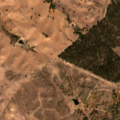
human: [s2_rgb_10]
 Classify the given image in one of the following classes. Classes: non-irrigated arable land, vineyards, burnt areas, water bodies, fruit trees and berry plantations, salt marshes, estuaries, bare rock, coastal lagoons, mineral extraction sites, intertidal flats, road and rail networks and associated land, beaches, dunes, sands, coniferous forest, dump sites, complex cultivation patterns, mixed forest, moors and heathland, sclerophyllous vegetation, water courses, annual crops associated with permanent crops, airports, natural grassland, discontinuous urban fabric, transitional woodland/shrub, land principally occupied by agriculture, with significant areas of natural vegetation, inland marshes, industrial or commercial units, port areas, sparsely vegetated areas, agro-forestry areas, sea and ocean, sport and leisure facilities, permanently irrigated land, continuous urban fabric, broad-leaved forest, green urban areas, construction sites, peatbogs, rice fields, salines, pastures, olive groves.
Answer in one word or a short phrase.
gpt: non-irrigated arable land, permanently irrigated land, agro-forestry areas, broad-leaved forest, transitional woodland/shrub